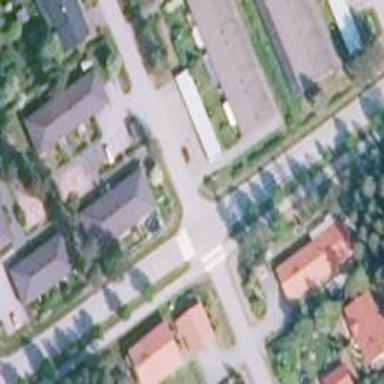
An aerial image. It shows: Cycleway.